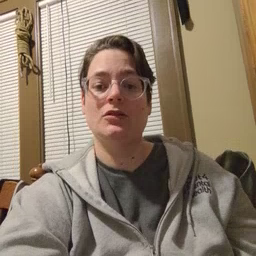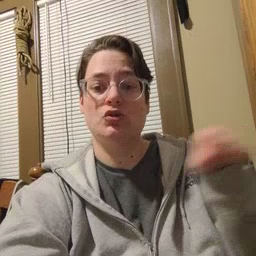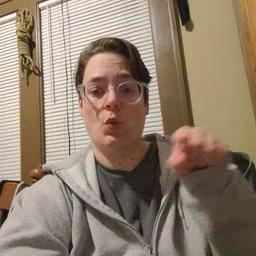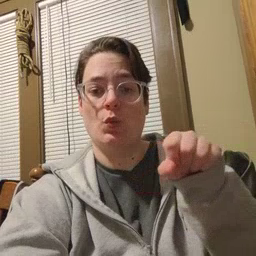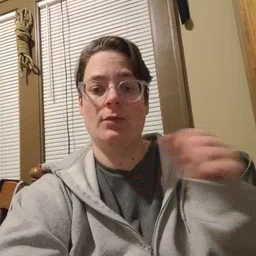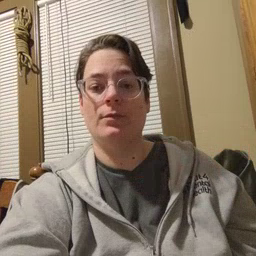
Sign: shoe